Interaction volume radius: 10 \u00c5
Interaction volume height: 10 \u00c5
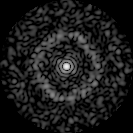
Disorder parameter: 0.8388